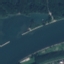
Land use / land cover: River